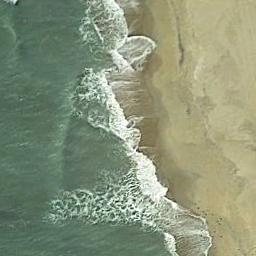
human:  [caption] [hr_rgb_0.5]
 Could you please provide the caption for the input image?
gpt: The waves were blowing by the beach .

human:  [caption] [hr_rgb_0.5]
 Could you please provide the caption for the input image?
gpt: The beach with khaki sand and the color of the seawater is green .

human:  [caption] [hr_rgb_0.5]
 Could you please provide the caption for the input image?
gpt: The beach is composed of light green seawater and a yellow coast .

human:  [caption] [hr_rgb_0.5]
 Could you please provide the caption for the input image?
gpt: The green oceans and waves and beaches .

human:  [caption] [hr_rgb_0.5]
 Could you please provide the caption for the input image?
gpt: There are water marks on the beach .